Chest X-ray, AP view. Patient: 73 years old, sex F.
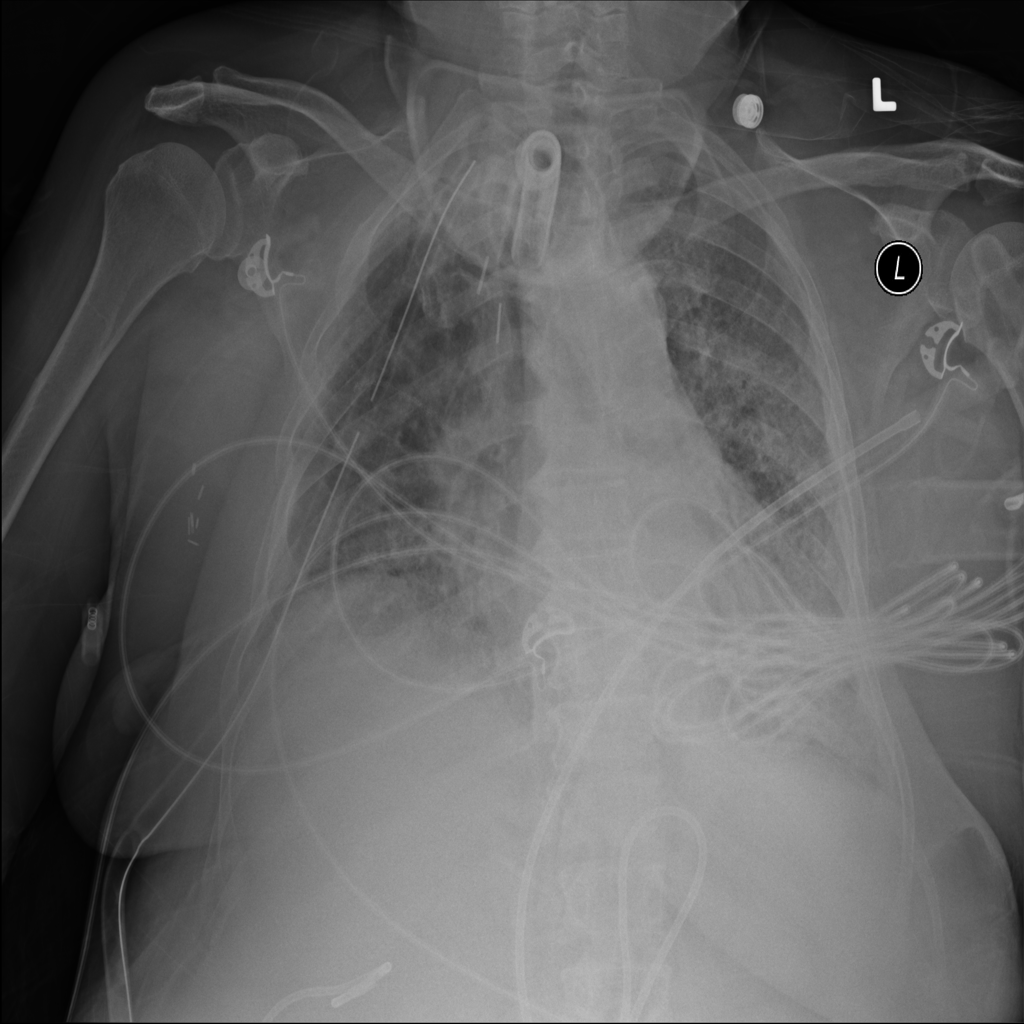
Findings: Infiltration